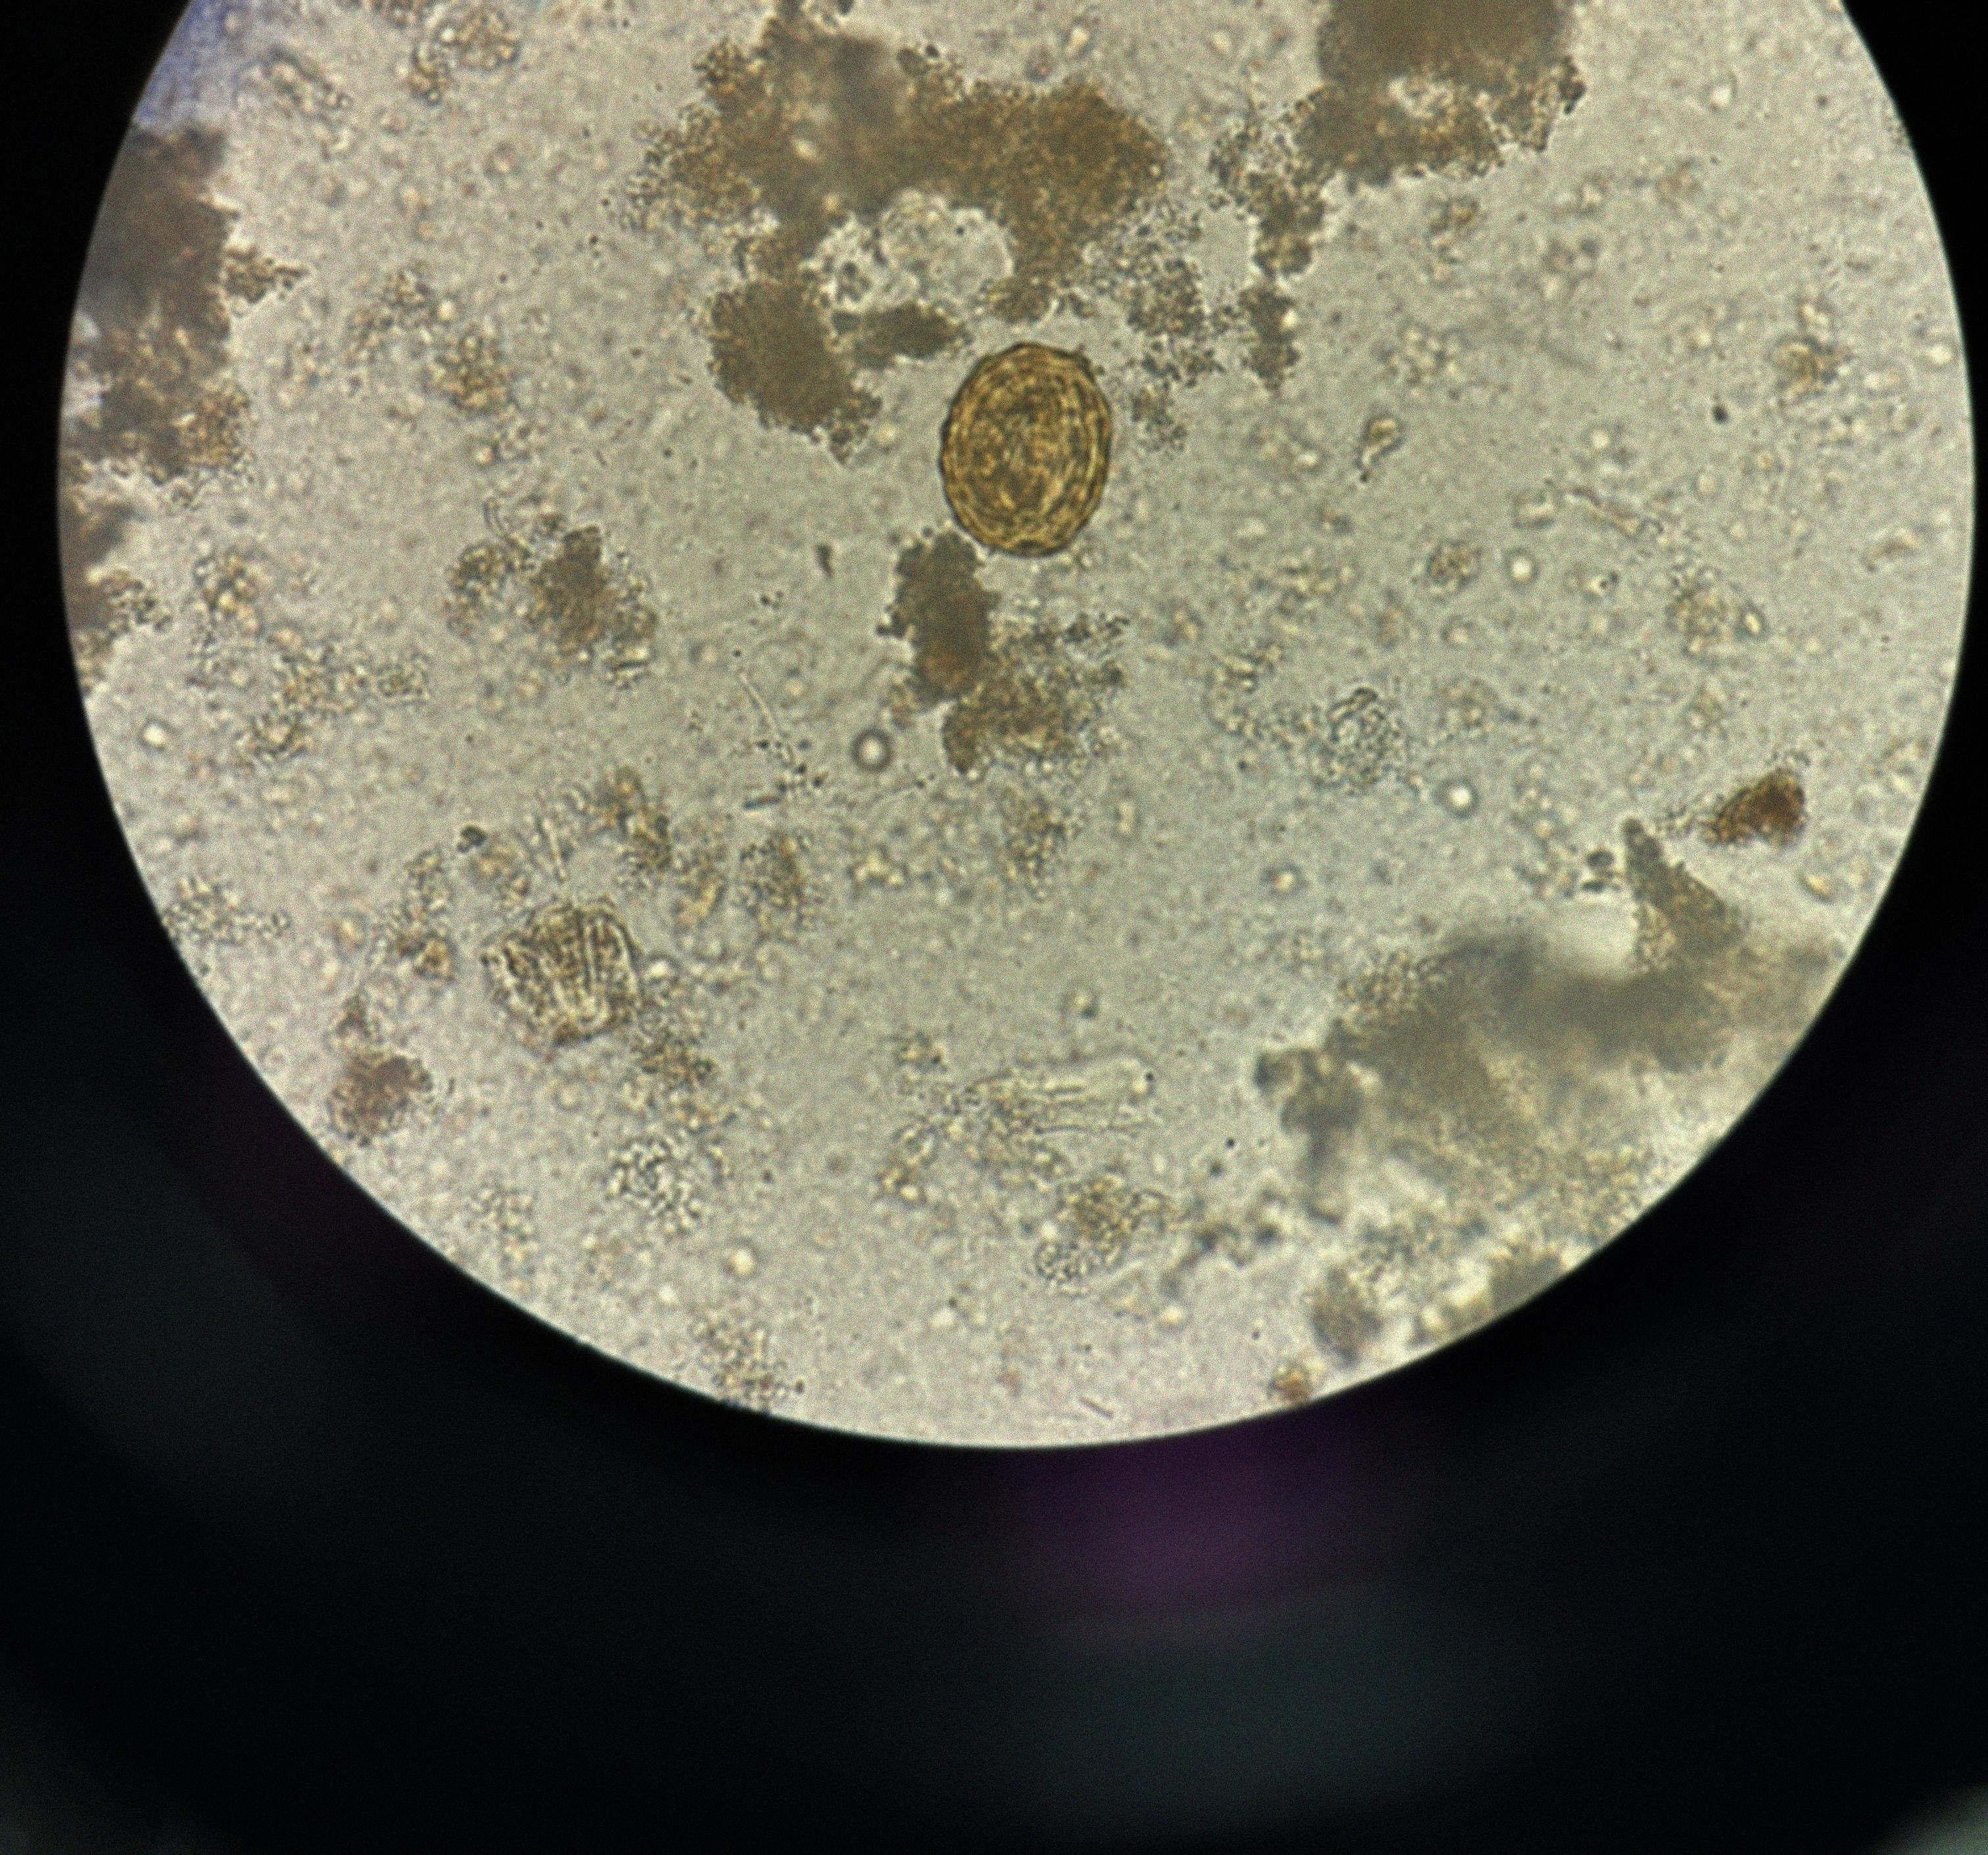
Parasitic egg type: Ascaris lumbricoides